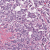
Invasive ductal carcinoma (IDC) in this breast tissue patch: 1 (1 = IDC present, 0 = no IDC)